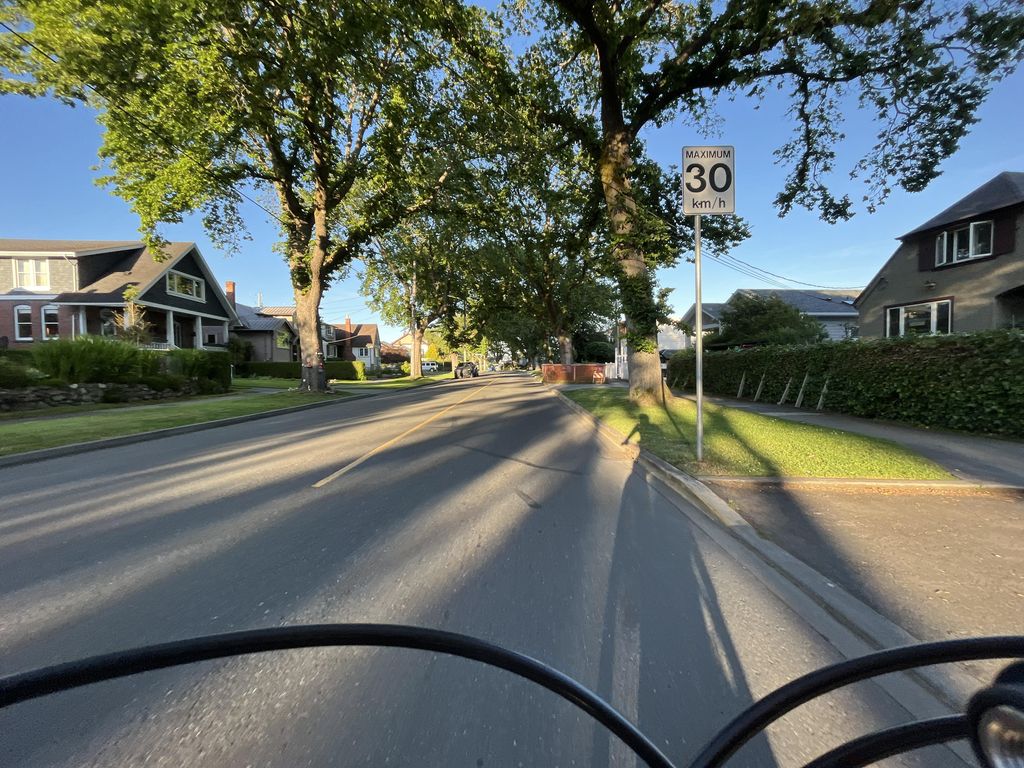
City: victoria